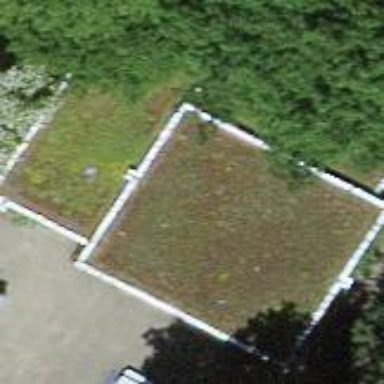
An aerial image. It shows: Kindergarten building.